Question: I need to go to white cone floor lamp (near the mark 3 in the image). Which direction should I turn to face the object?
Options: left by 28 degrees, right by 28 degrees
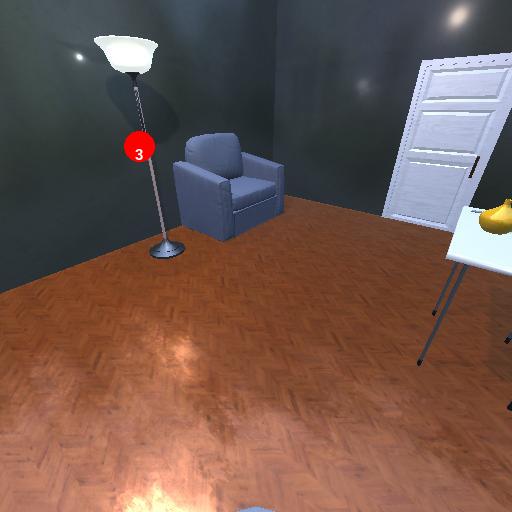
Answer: left by 28 degrees